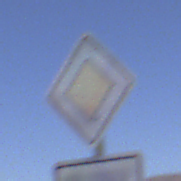
Verkehrszeichen: Vorfahrtsstrasse
Zusatzzeichen unten: VerlaufVorfahrtsstrasse9
Umgebung: Outdoor, Nature
Tageszeit: MorningAfternoon
Wetter: Clear
Licht: Natural
Jahreszeit: NotSpecified
Kontrast: HighContrast